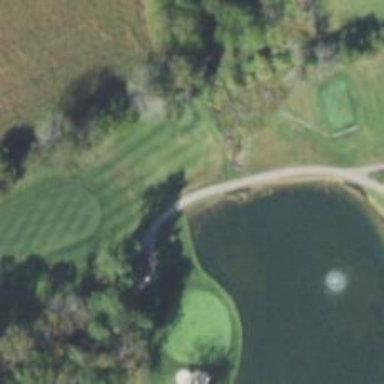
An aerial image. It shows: Path for both roads and golfers.